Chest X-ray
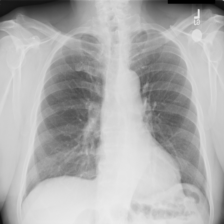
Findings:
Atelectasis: negative
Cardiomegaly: negative
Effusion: negative
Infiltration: negative
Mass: negative
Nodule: negative
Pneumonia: negative
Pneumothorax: negative
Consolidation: negative
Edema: negative
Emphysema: negative
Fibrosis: negative
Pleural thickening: negative
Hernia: negative